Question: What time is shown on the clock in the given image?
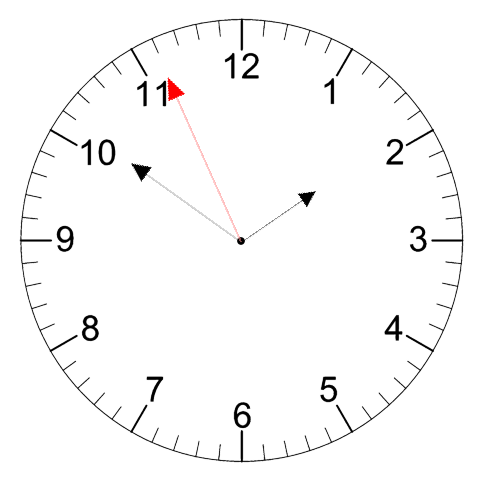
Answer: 01:50:56